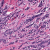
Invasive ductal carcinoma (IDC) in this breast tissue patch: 1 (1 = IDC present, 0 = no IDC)